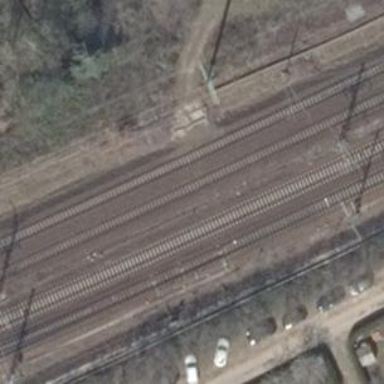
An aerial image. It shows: Railway switch with the turnout pointing to the right.